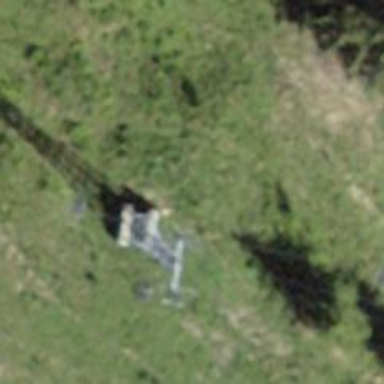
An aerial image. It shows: Pylon for aerialway.